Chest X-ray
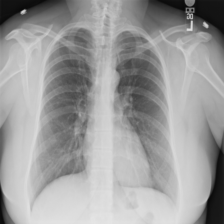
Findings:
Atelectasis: negative
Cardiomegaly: negative
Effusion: negative
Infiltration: negative
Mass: negative
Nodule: negative
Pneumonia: negative
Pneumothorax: negative
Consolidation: negative
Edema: negative
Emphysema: negative
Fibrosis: negative
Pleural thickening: negative
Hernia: negative